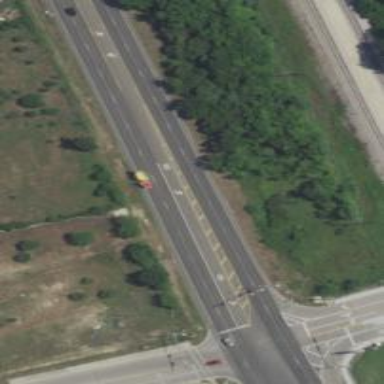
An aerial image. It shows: Primary highway.